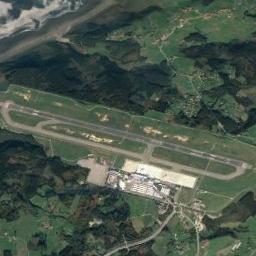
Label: airport